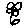
Label: flower